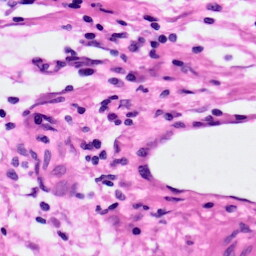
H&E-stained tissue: Pancreatic